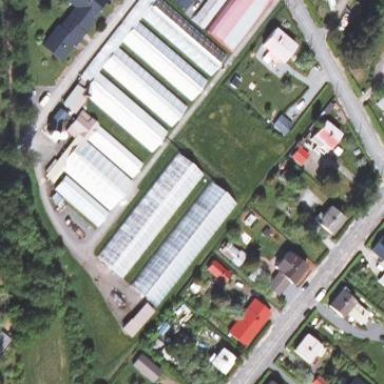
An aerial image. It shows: Greenhouse.